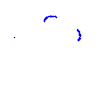
Particle: kaon